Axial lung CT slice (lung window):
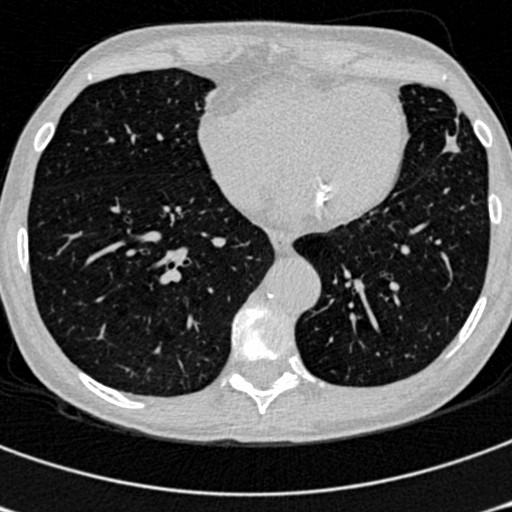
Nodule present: no